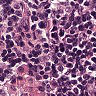
Metastatic tissue present: no